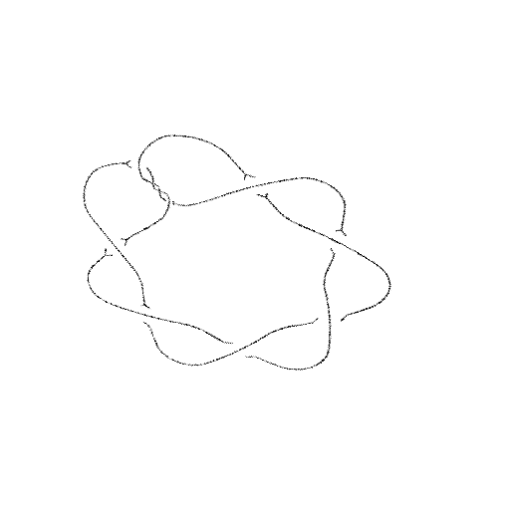
Crossing number: 10